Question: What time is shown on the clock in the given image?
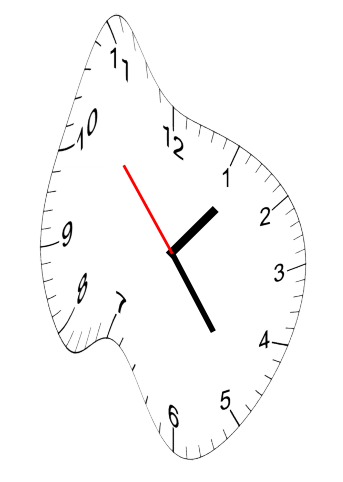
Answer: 01:23:53